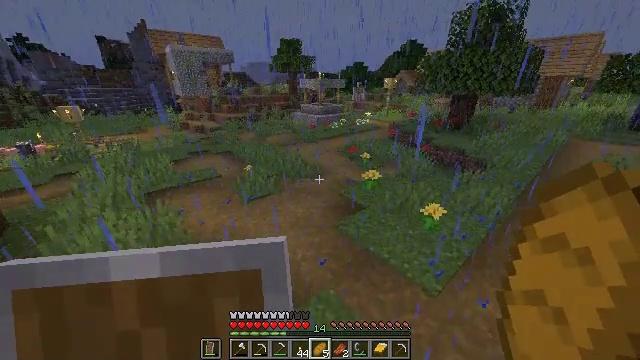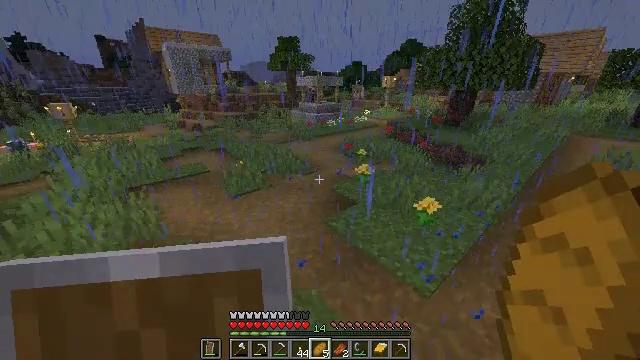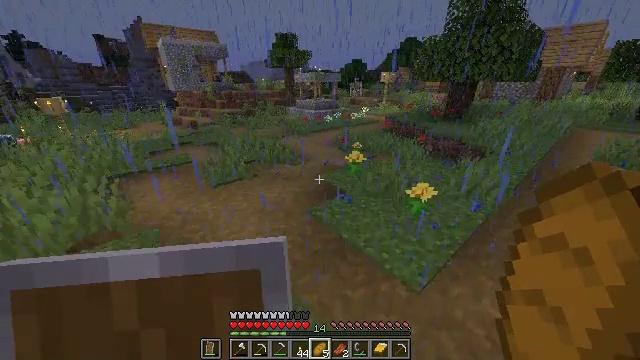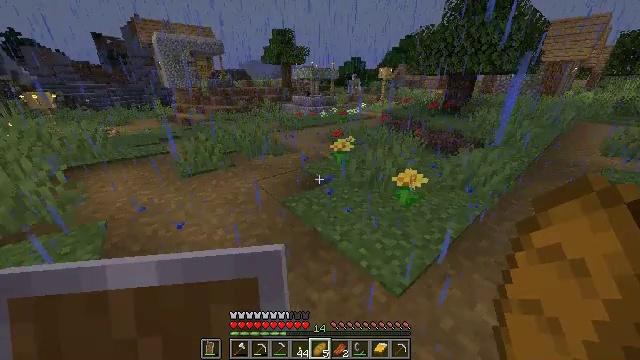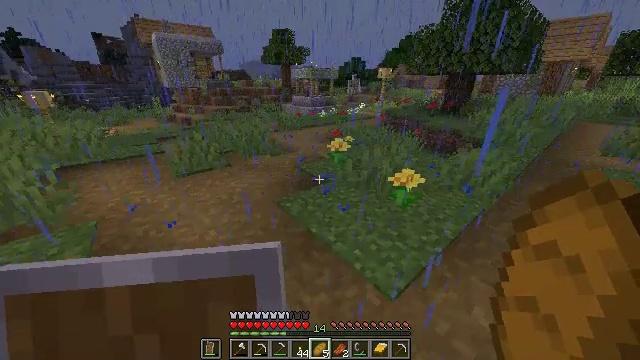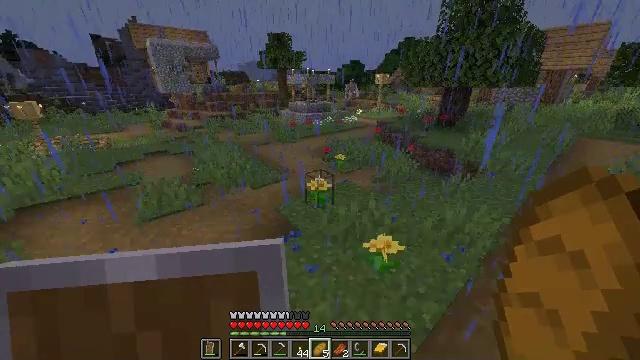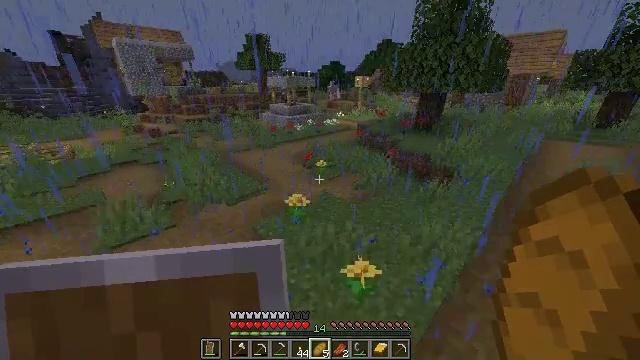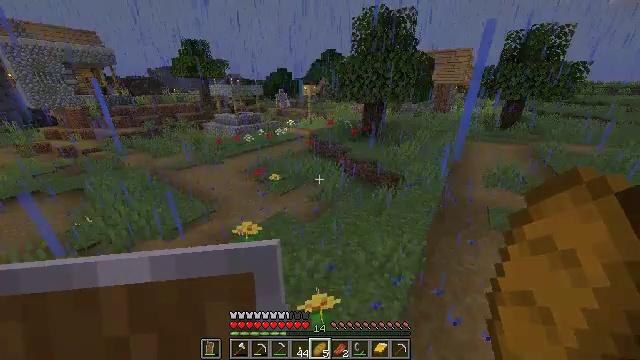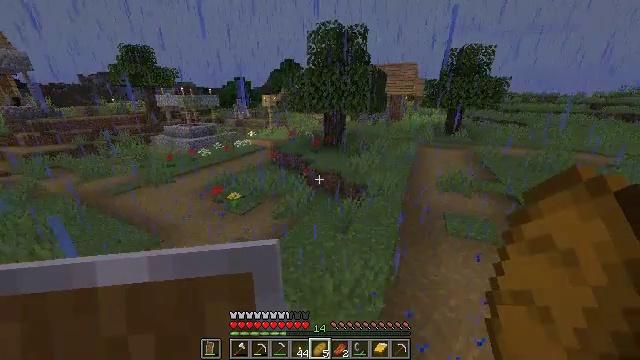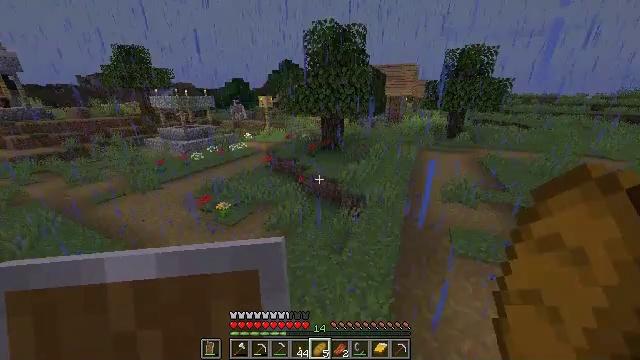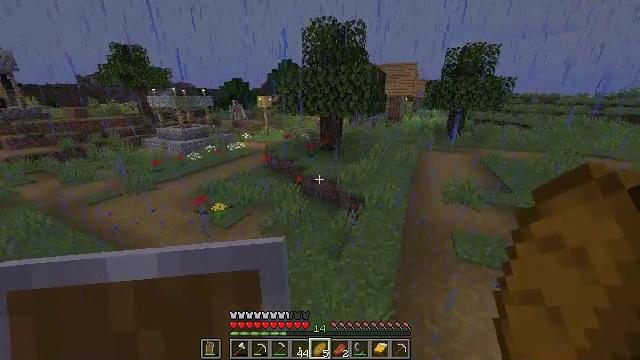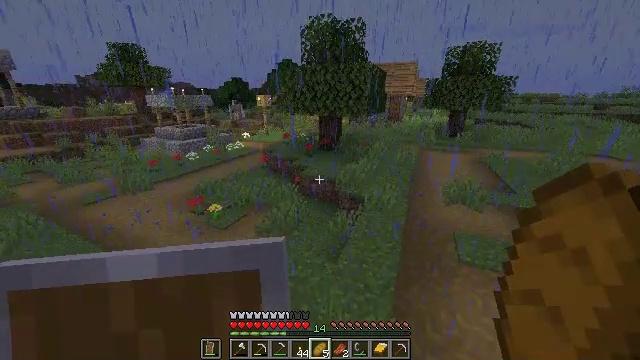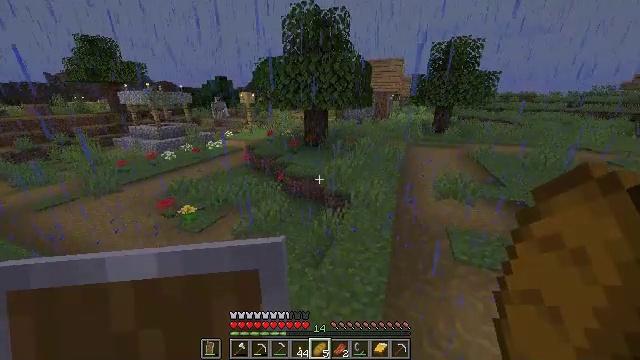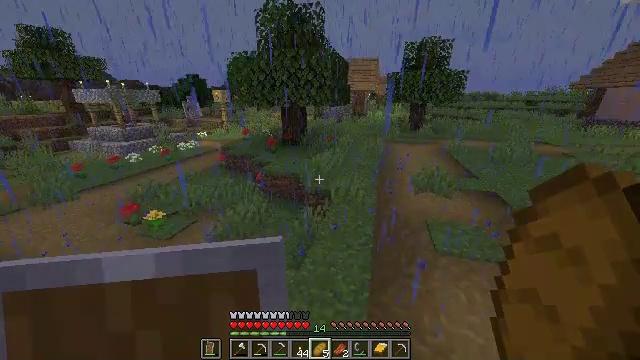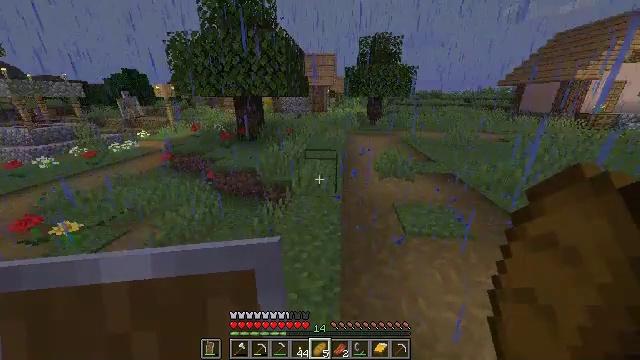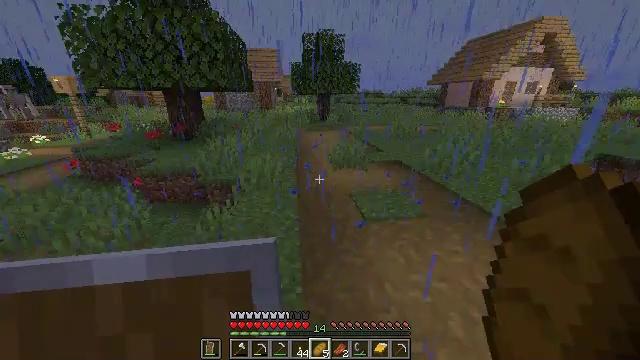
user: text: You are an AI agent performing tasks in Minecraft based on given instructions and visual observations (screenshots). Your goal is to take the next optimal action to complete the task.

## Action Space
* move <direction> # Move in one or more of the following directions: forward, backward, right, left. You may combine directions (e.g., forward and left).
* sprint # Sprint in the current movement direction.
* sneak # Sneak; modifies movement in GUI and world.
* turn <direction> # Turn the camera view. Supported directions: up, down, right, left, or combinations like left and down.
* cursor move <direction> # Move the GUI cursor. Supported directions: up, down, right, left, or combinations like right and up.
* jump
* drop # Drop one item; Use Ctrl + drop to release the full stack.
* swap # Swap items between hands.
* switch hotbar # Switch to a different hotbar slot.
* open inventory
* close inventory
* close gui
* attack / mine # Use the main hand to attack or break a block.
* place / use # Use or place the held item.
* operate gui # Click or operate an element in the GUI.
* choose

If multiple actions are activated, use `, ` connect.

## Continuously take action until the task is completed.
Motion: motion action
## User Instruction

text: Mine the stonecutter block.
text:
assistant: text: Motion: move forward and move right, sprint, jump
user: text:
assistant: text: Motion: move forward and move right, sprint, jump
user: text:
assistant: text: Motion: move forward and move right, sprint, jump
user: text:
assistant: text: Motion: move forward and move right, sprint, jump
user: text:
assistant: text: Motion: move forward and move right, sprint, jump
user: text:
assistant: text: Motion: move forward and move right, sprint, turn right, jump
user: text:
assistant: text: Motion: move forward and move right, sprint, turn right and up, jump
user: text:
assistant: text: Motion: move forward and move right, sprint, turn right and up, jump
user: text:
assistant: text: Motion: move forward and move right, sprint, jump
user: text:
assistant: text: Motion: move forward and move right, sprint, jump
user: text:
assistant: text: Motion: move forward and move right, sprint, jump
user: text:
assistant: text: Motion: move forward and move right, sprint, turn right, jump
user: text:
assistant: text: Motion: move forward and move right, sprint, turn right, jump
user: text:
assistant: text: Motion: move forward and move right, sprint, turn right, jump
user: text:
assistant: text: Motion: move forward and move right, sprint, turn right, jump
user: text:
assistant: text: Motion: move forward and move right, sprint, turn right and up, jump
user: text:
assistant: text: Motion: move forward and move right, sprint, turn right, jump
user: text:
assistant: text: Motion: move forward and move right, sprint, jump
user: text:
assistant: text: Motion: move forward and move right, sprint, jump
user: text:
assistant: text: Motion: move forward and move right, sprint, jump
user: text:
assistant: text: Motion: move forward and move right, sprint, jump
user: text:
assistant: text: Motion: move forward and move right, sprint, turn right, jump
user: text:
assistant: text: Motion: move forward and move right, sprint, turn right, jump
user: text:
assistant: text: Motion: move forward and move right, sprint, turn right, jump
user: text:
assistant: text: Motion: move forward and move right, sprint, turn right, jump
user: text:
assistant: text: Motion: move forward and move right, sprint, turn right, jump
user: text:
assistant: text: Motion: move forward and move right, sprint, turn right, jump
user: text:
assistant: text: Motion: move forward, sprint, turn right, jump
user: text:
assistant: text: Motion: move forward, sprint, turn right, jump
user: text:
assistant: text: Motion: move forward, sprint, turn right, jump